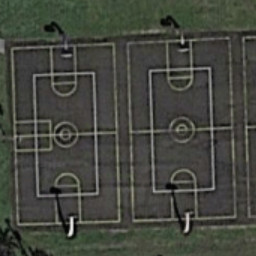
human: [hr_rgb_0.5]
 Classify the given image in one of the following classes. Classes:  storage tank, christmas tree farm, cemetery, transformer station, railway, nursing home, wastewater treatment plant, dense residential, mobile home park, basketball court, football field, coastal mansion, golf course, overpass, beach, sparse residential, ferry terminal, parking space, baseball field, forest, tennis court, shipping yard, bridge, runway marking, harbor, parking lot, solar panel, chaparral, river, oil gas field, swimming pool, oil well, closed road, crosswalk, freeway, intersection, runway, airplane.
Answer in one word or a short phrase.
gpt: basketball court